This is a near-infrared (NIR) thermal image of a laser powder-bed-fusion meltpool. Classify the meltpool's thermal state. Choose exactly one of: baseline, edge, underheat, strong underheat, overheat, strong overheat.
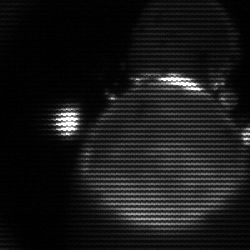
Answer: edge